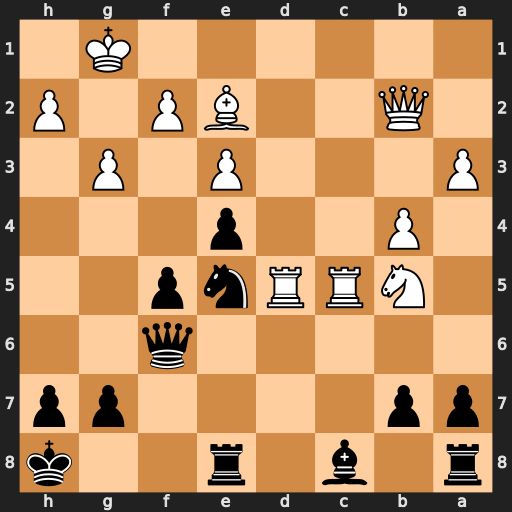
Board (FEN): r1b1r2k/pp4pp/5q2/1NRRnp2/1P2p3/P3P1P1/1Q2BP1P/6K1
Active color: b
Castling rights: -
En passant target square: -
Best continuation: Nf3+ Bxf3 Qxb2